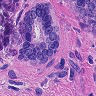
Metastatic tissue present: yes